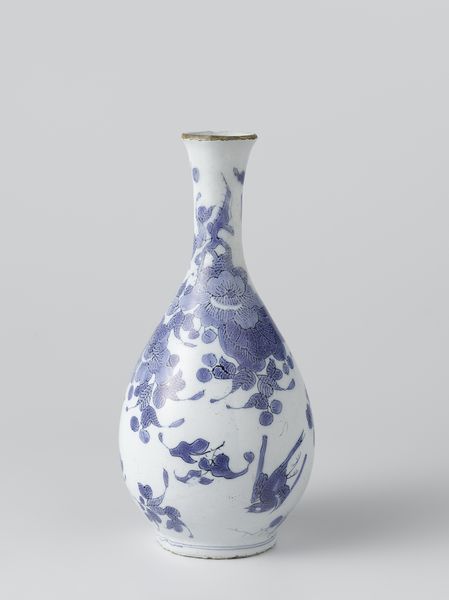
Titel: Vaas
Künstler: Het Moriaanshooft
Standort: Amsterdam
Institution: Rijksmuseum
Schlagwörter: blue, white, black, gold, golden, flowers, japanese, pattern, pot, vase, flower, background, color, shadow, bird, sculpture, leaves, design, circle, ceramic, chinese, pottery, oriental, border, photograph, porcelain, object, berry